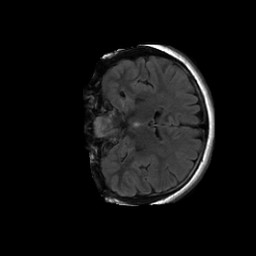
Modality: FLAIR
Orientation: coronal
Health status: ill
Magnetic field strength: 3 T